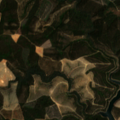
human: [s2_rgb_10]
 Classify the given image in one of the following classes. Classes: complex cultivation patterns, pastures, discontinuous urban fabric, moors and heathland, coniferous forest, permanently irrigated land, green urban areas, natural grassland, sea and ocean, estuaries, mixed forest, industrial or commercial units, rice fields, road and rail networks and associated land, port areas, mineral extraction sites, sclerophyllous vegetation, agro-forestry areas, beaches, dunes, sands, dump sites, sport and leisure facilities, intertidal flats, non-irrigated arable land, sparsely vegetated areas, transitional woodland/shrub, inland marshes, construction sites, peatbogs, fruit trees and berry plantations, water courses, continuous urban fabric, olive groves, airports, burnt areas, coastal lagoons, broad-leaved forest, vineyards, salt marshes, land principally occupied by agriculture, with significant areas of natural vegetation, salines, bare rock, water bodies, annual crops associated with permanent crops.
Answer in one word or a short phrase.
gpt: mixed forest, transitional woodland/shrub